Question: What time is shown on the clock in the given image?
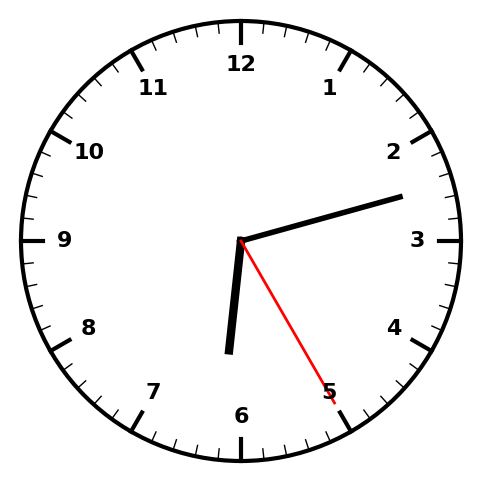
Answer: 06:12:25